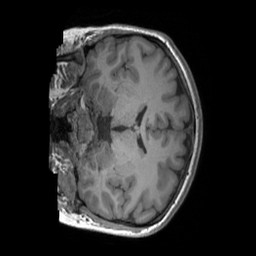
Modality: T1w
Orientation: coronal
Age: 22
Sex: female